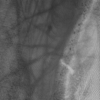
Label: not_dusty